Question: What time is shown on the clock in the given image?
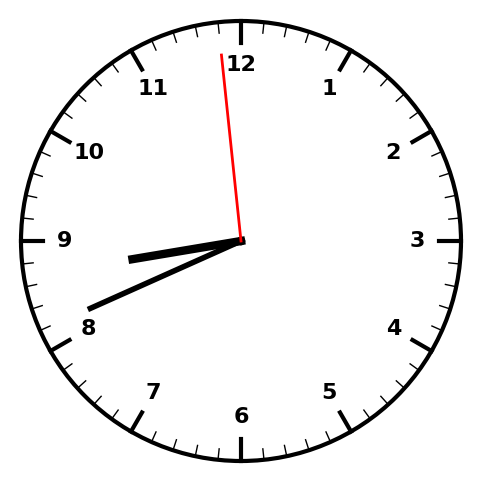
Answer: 08:40:59